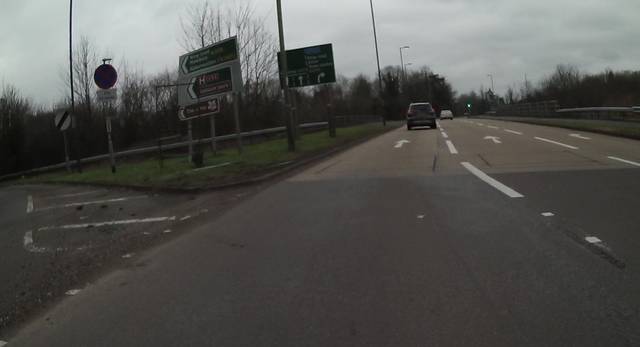
Region: United Kingdom
Coordinates: 51.277, -1.076